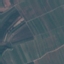
Land use / land cover: PermanentCrop